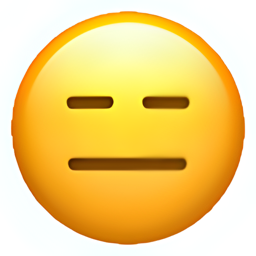
Name: expressionless face
Emoji: 😑
Group: Smileys & Emotion
Sub-group: face-neutral-skeptical